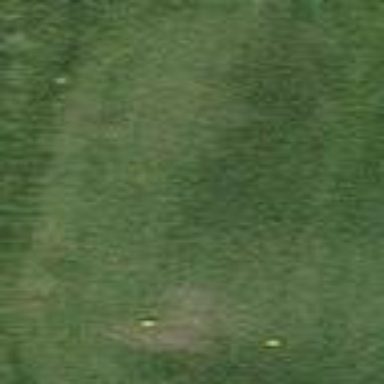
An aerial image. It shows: Golf tee area covered with grass.